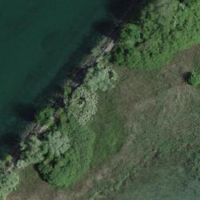
EUNIS habitat code: 16
Species observed at this site:
Rhamnus cathartica
Galium aparine
Frangula alnus
Salix alba
Euonymus europaeus
Grimmia pulvinata
Cornus sanguinea